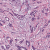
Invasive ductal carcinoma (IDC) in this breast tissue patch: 1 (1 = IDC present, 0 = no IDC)